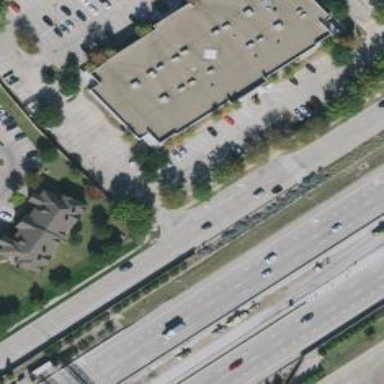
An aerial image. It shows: Secondary road with frontage road alongside.